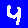
Digit: 4